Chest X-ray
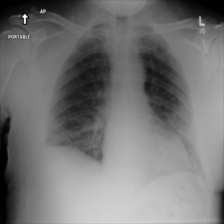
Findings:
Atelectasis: negative
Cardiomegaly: negative
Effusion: negative
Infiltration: negative
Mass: negative
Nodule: negative
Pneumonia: negative
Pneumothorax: negative
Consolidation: negative
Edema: negative
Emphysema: negative
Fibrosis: negative
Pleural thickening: negative
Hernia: negative